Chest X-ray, AP view. Patient: 46 years old, sex M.
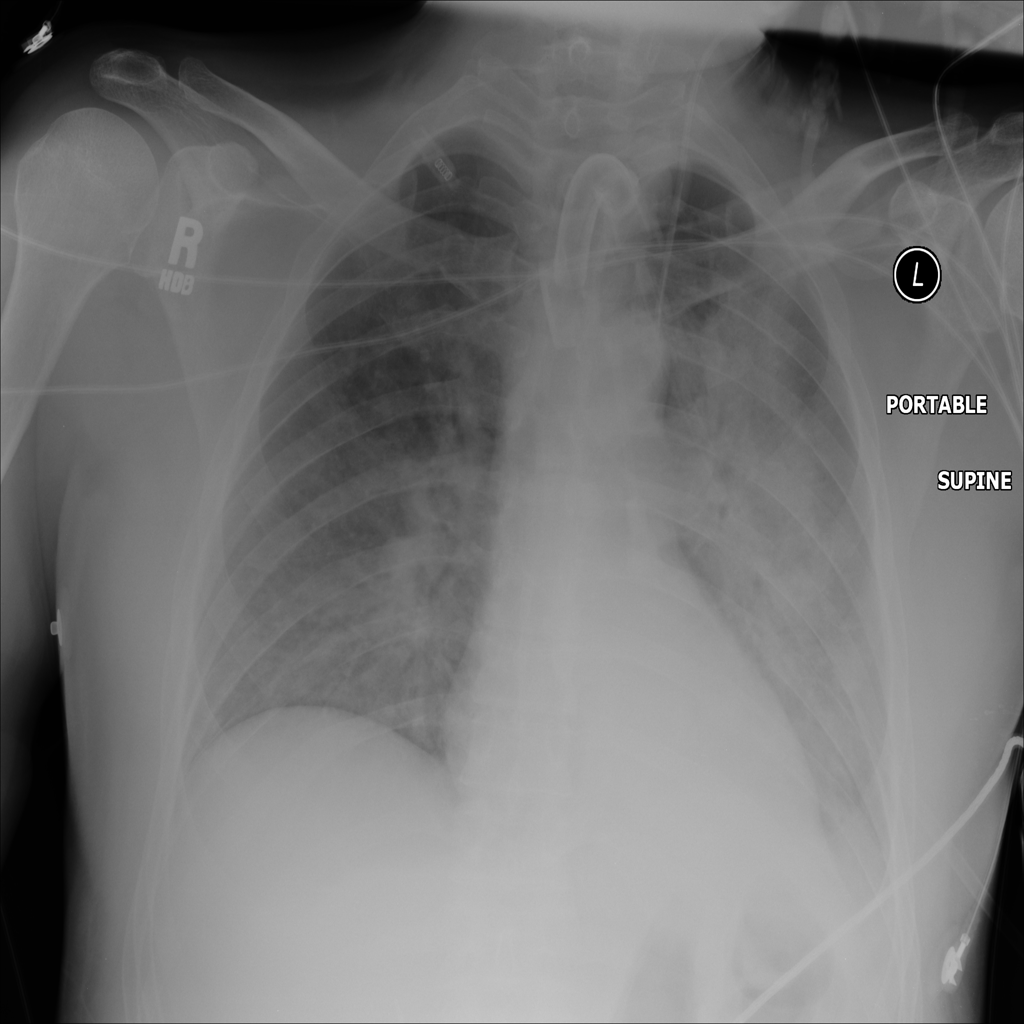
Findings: No Finding